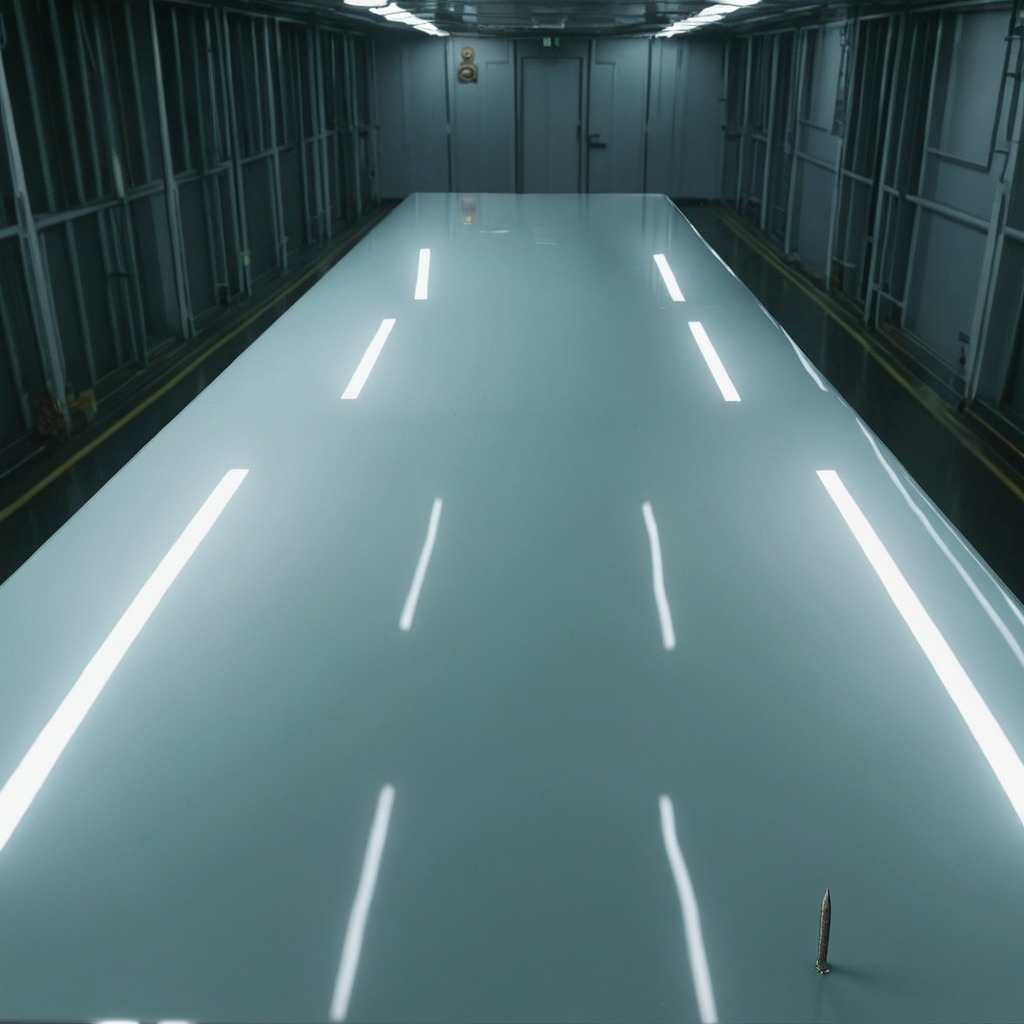
An iron nail is lying on the table in the ship maintenance bay.